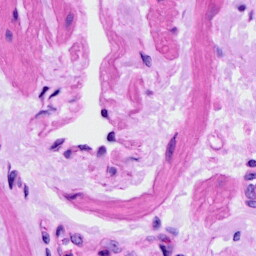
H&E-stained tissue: Ovarian